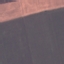
Label: AnnualCrop